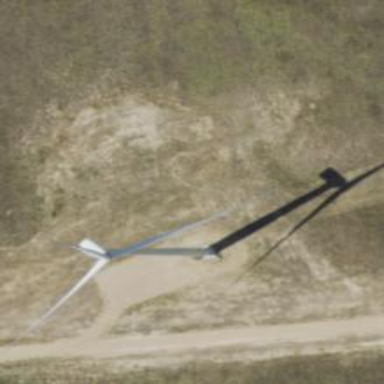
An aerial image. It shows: Wind generator powered by horizontal axis wind turbine.